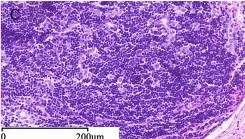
Diagnostic Evidence of Thymoma with Autoimmune Enteropathy and Myocarditis. The pathological sections of tumor stained with hematoxylin and eosin shows typical B1 thymoma (C).
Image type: pathology (h&e)